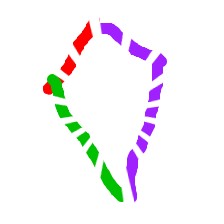
Shape: kite